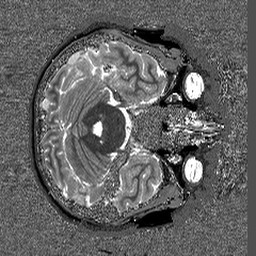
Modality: T1map
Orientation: axial
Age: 19
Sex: female
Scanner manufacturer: siemens
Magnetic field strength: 3 T
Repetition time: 5 s
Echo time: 0.00298 s